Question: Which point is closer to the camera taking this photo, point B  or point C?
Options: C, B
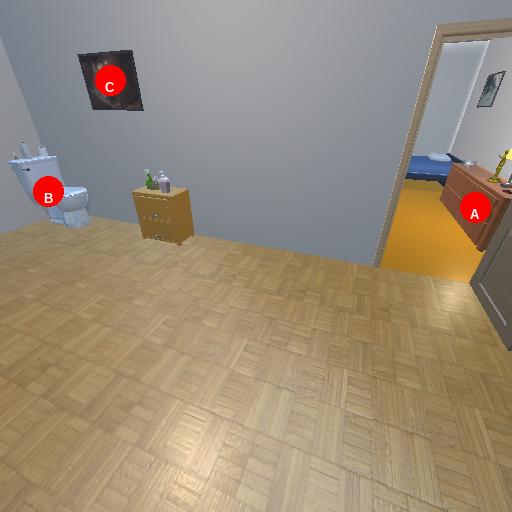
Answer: C